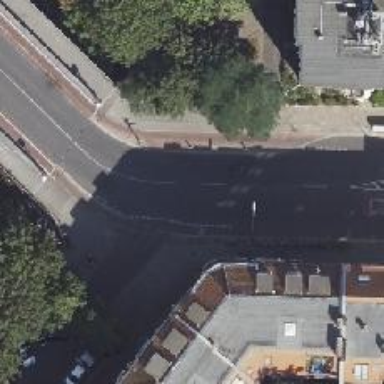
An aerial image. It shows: Cycleway with kerb separating it on the left.